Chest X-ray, PA view. Patient: 19 years old, sex M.
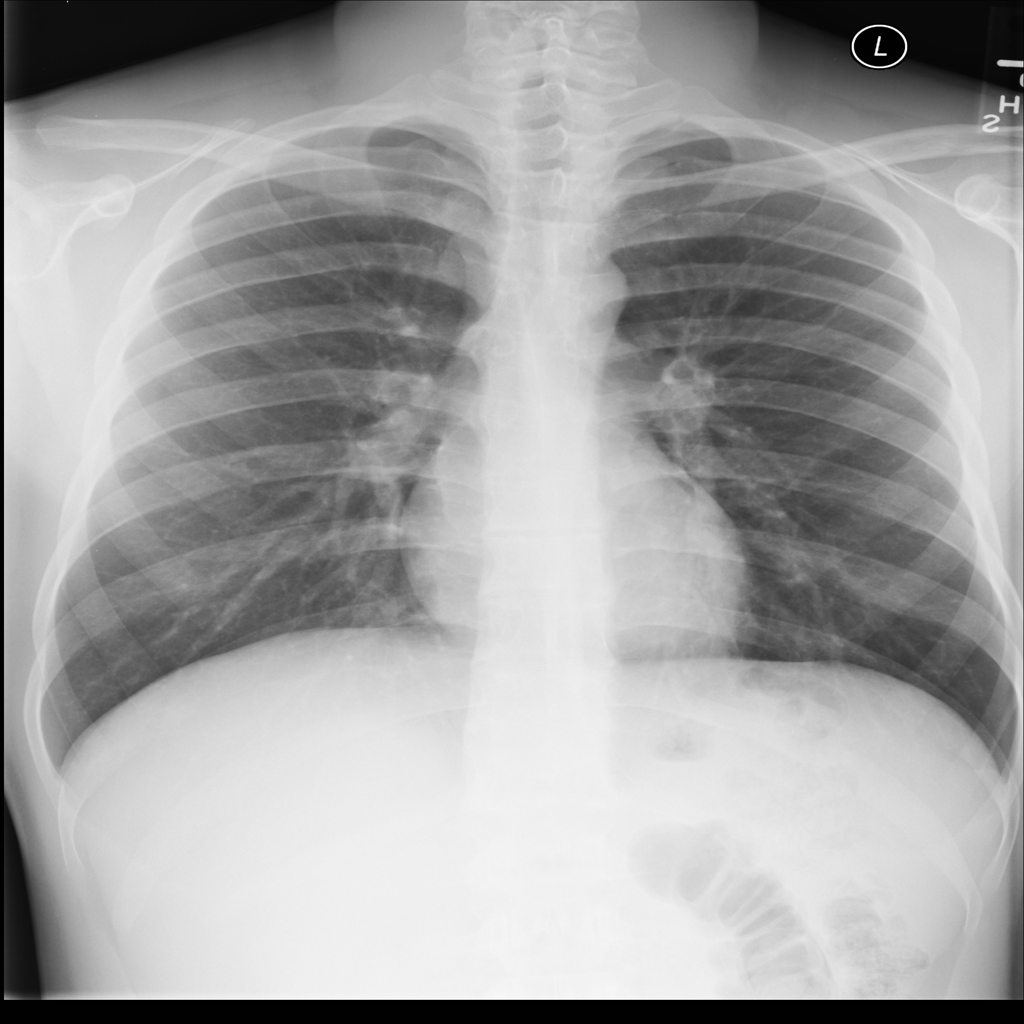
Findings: No Finding